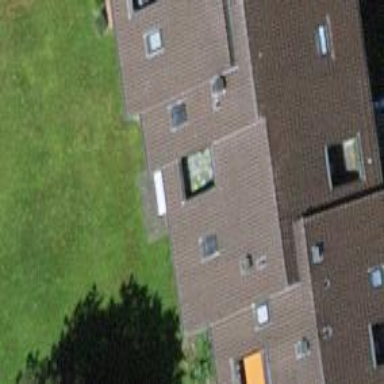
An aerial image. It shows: Gabled roof on residential building.